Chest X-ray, PA view. Patient: 58 years old, sex M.
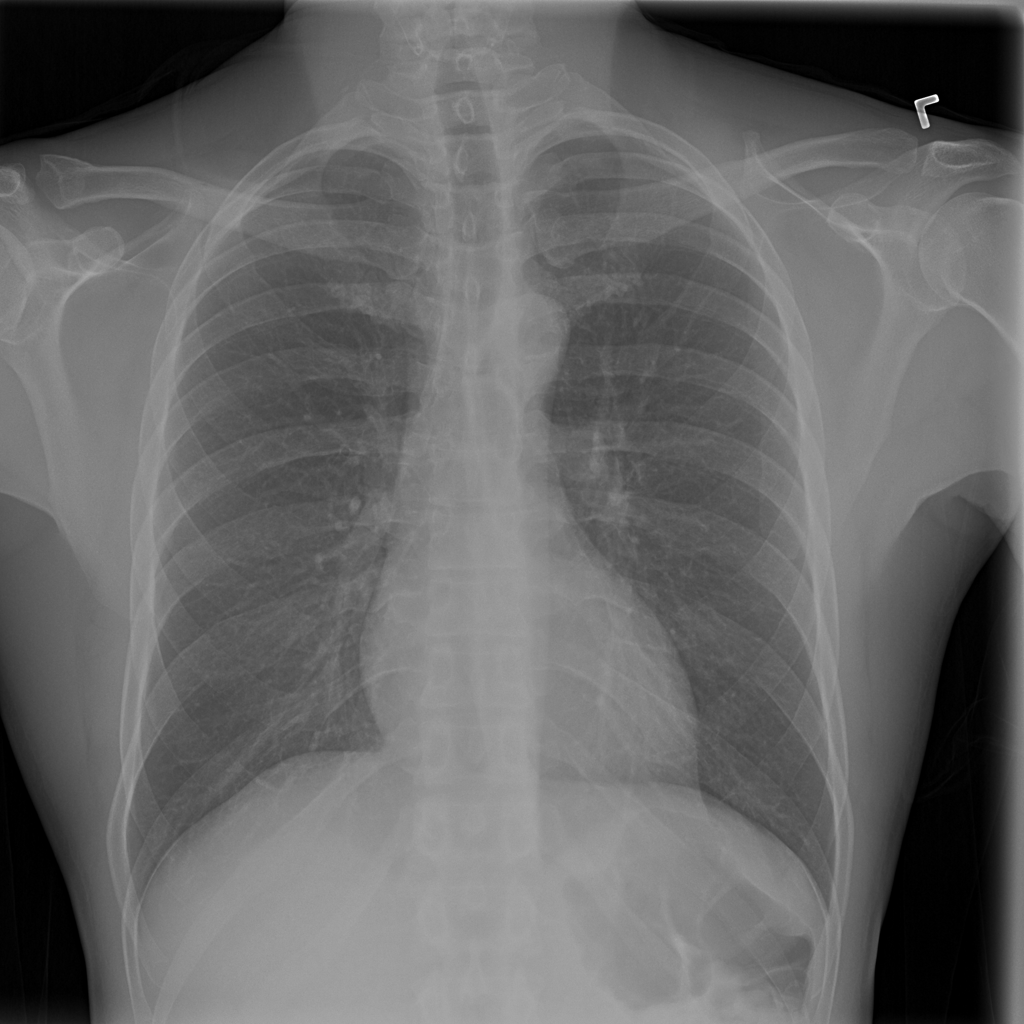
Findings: No Finding